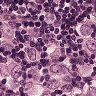
Metastatic tissue present: yes